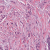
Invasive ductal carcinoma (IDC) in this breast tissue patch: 1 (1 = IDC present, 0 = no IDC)